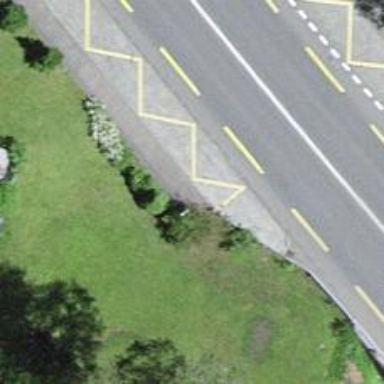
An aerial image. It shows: Platform for public transport on the road.